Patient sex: M
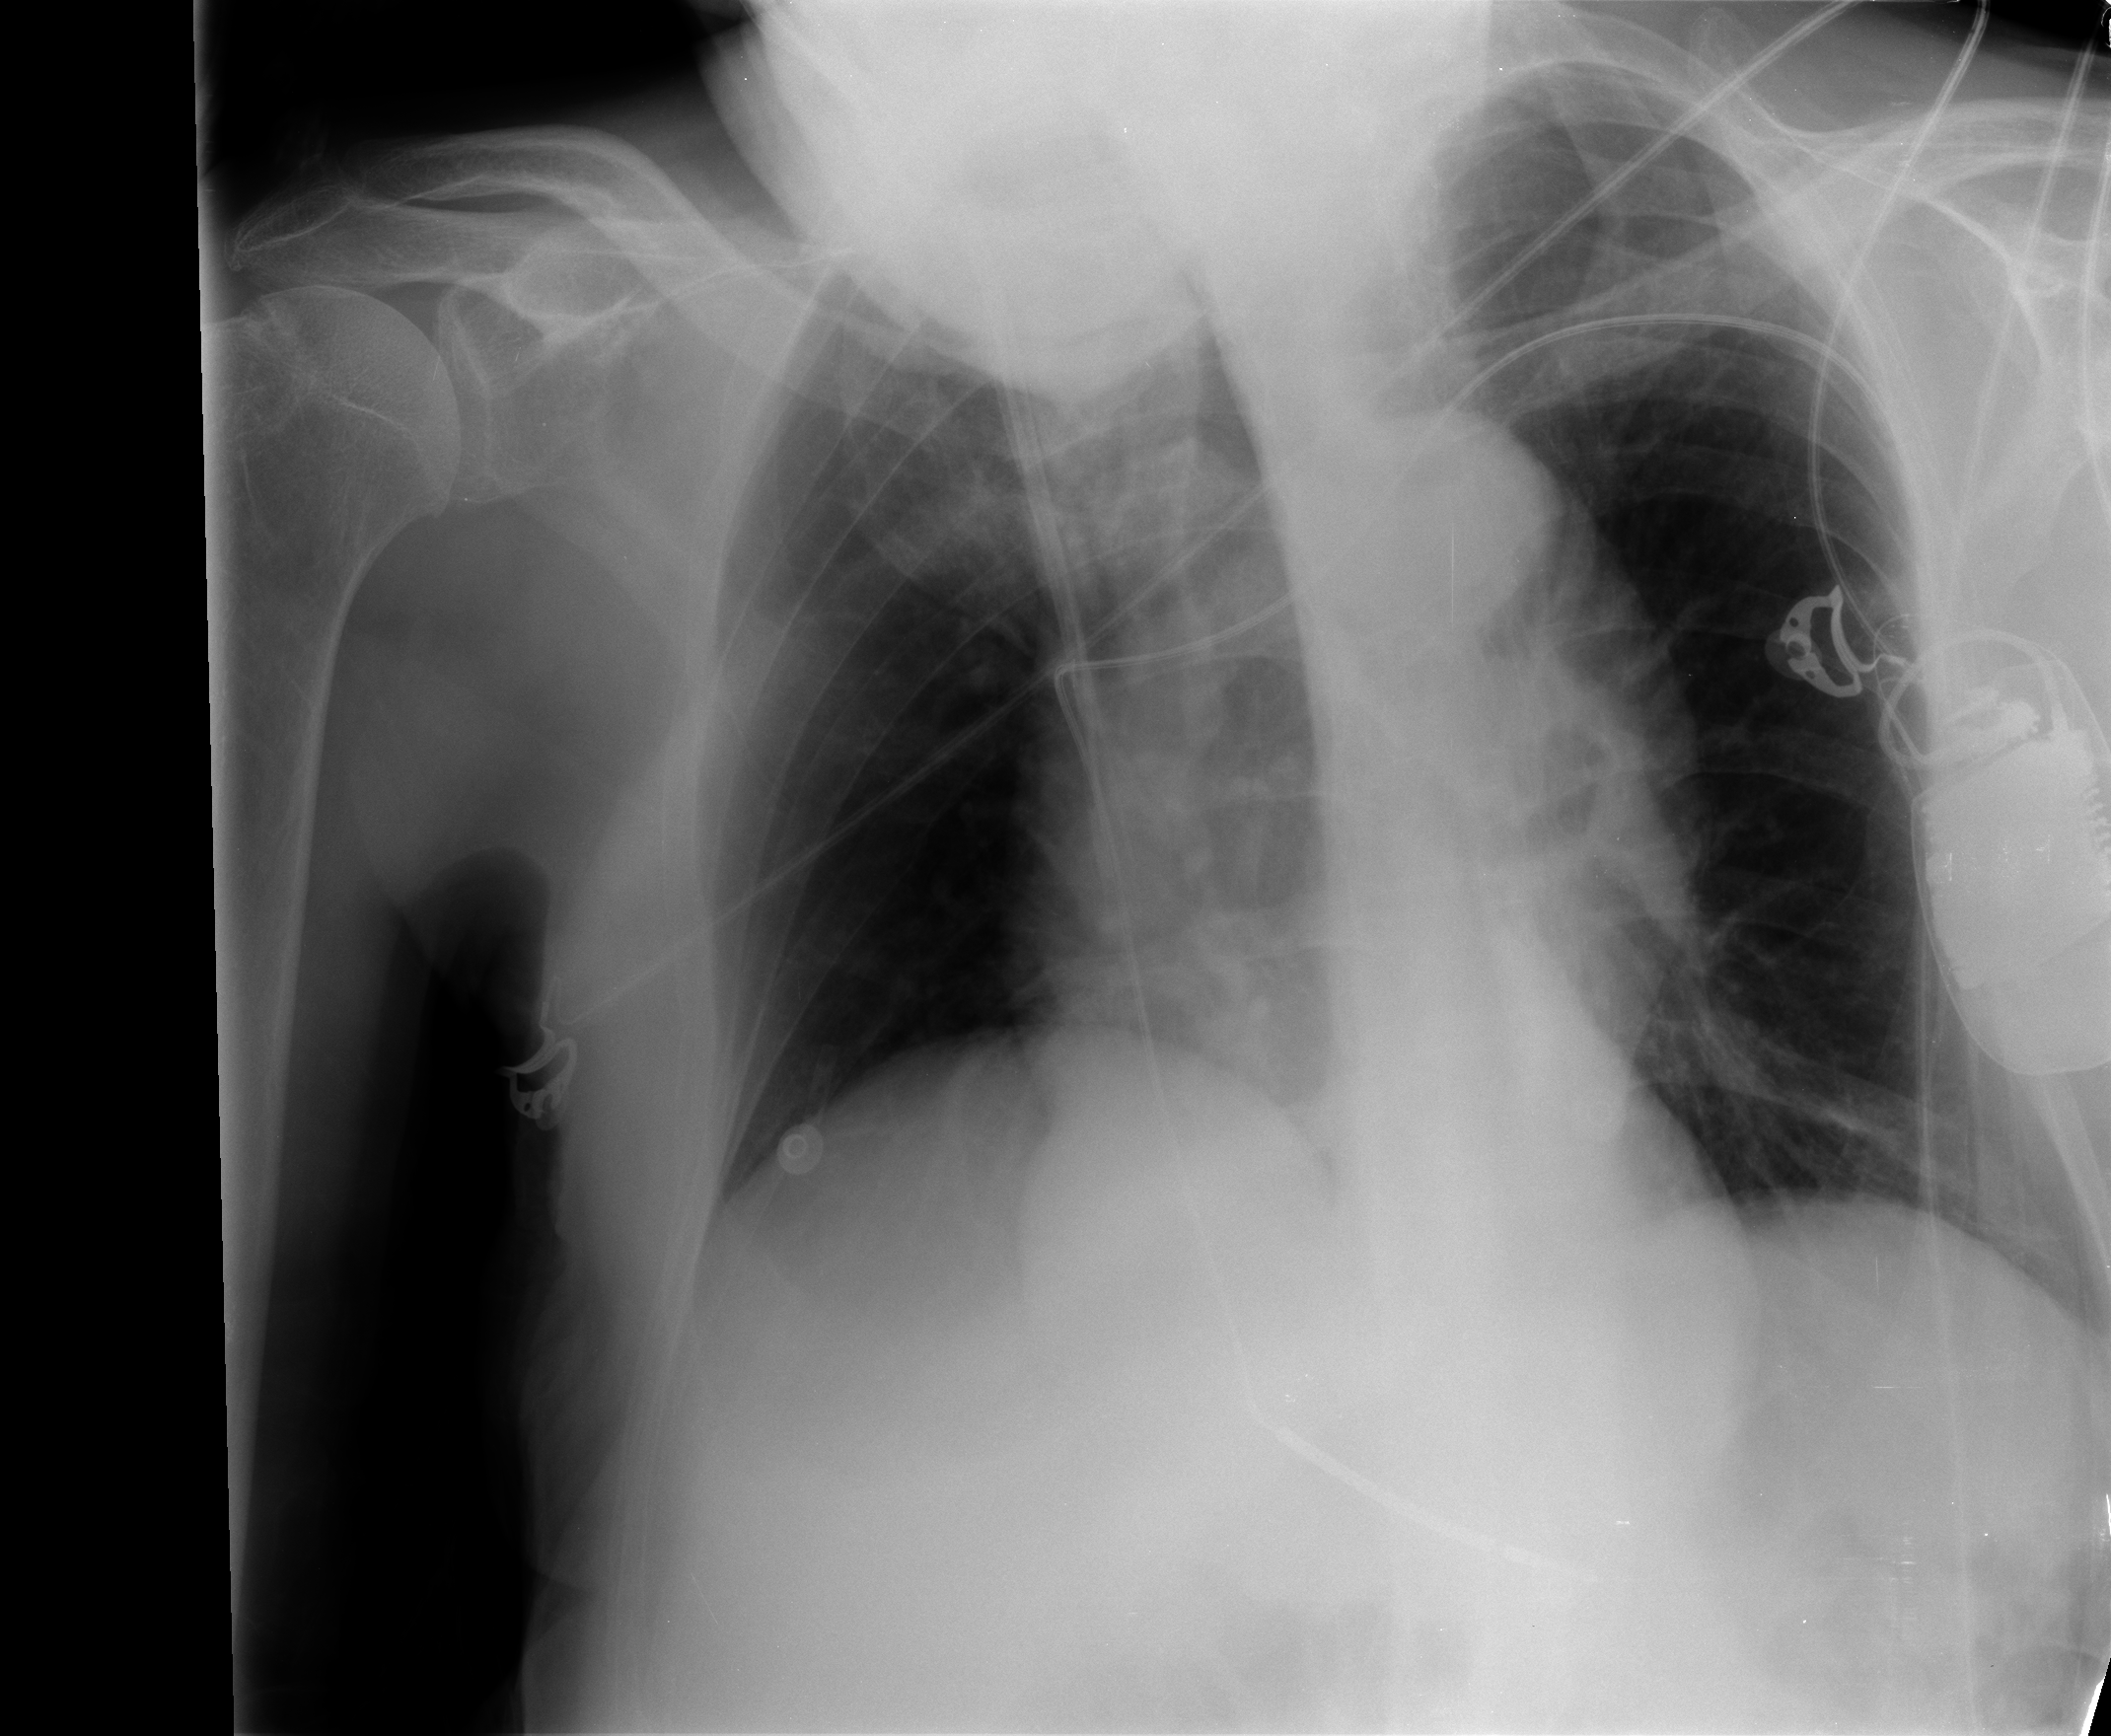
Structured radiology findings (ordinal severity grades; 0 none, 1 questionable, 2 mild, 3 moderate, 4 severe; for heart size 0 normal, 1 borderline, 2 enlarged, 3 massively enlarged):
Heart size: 0
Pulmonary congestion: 2
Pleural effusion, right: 0
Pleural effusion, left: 0
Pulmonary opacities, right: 0
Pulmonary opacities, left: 0
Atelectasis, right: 1
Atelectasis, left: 2